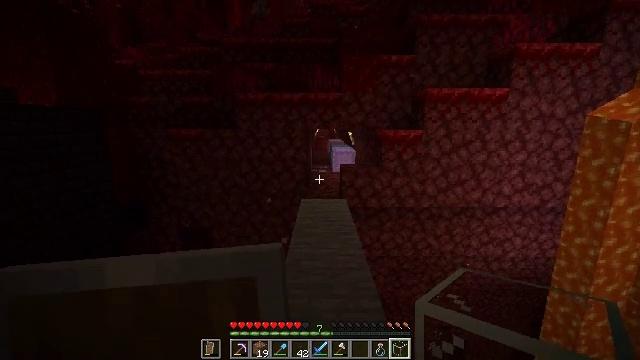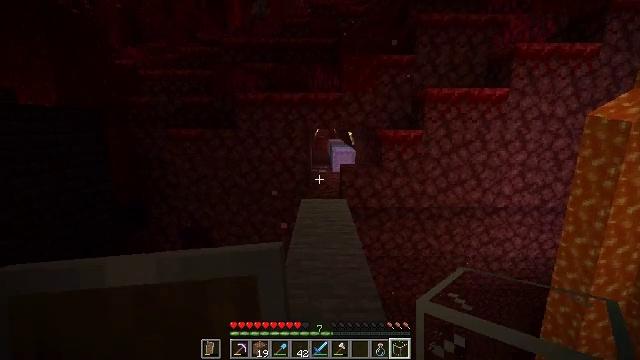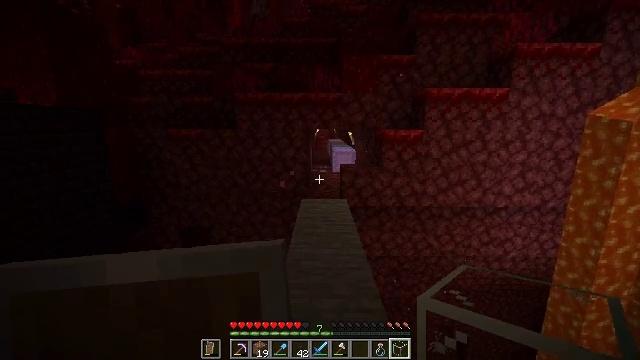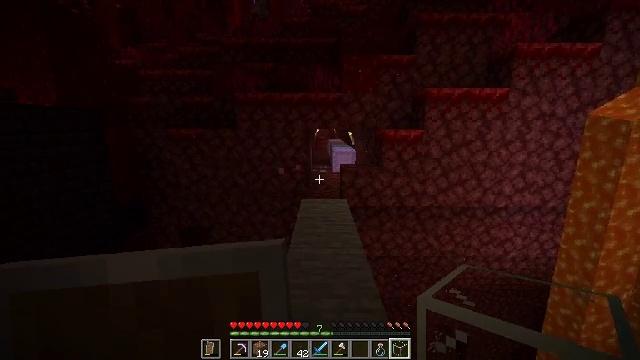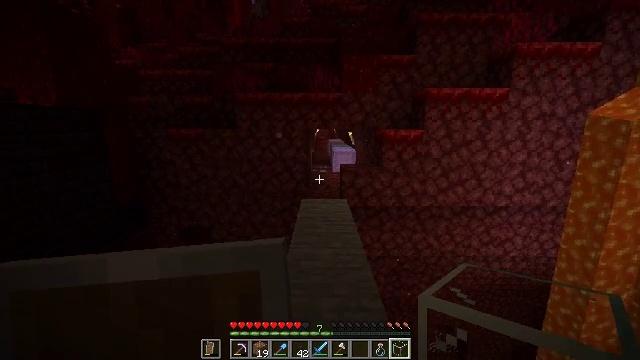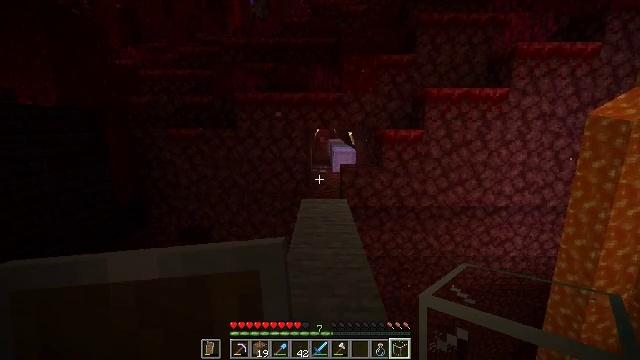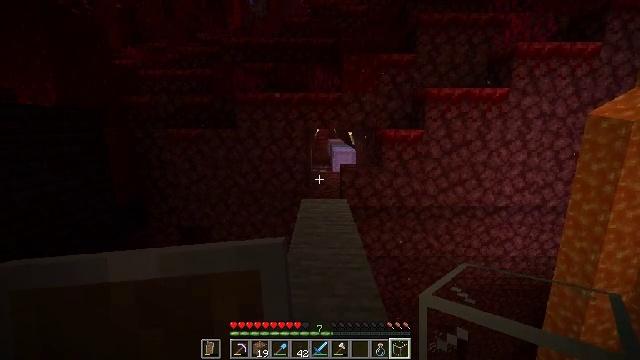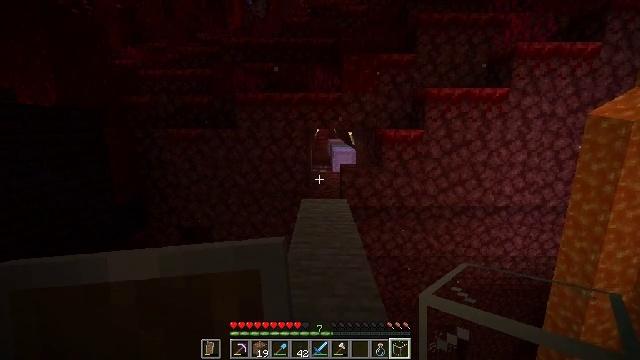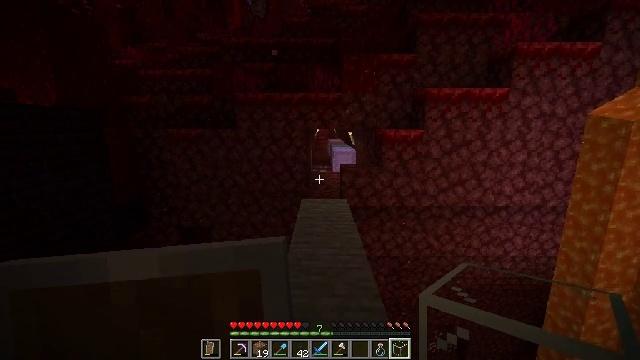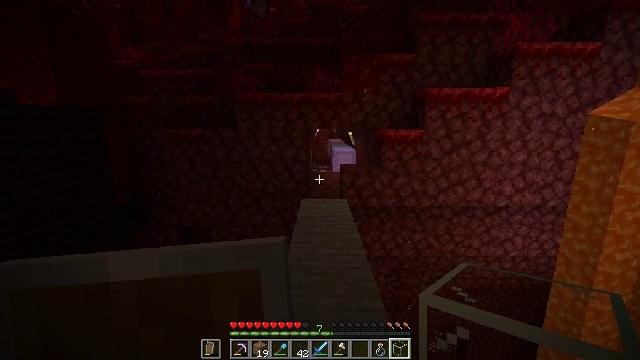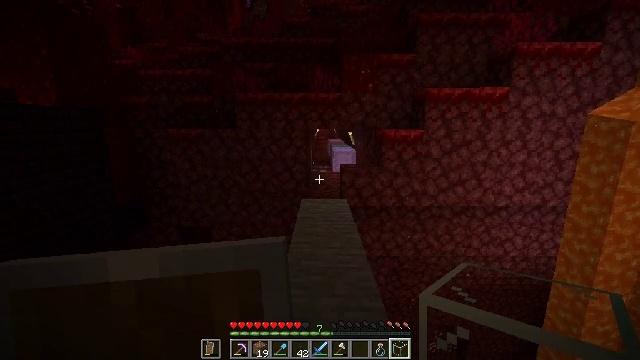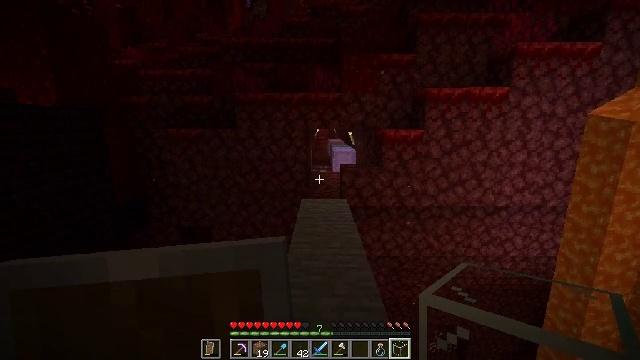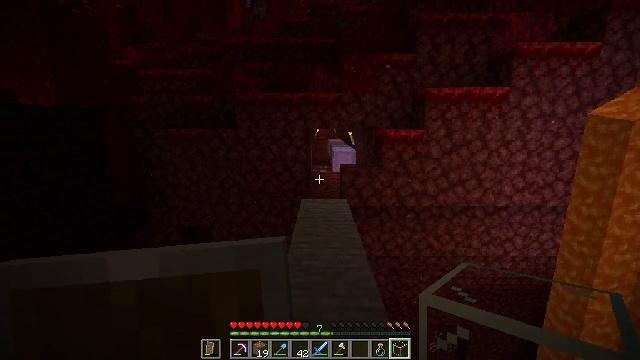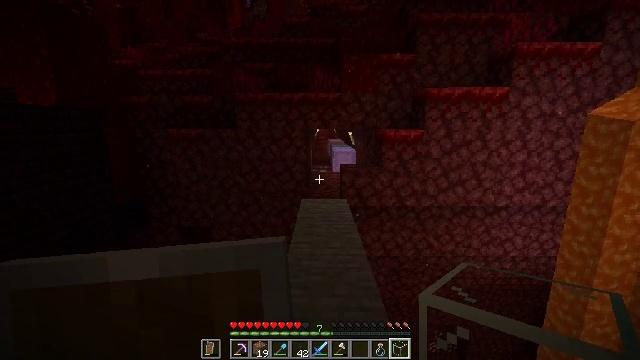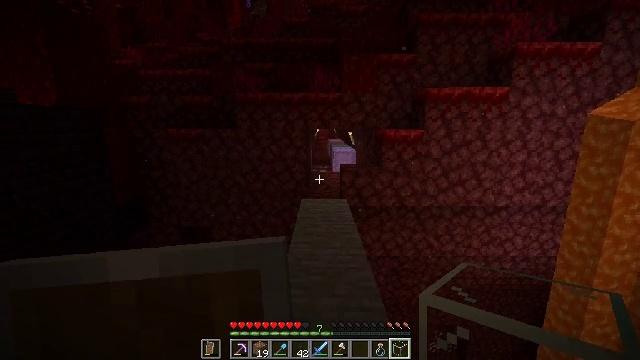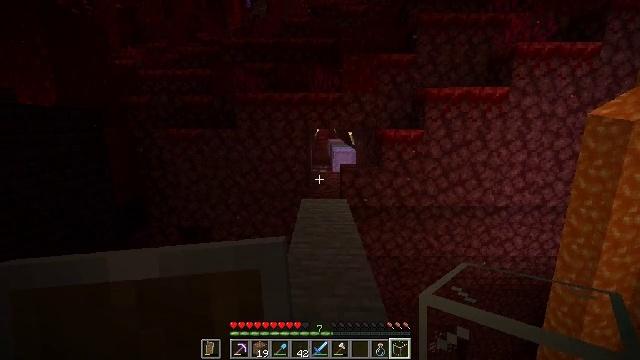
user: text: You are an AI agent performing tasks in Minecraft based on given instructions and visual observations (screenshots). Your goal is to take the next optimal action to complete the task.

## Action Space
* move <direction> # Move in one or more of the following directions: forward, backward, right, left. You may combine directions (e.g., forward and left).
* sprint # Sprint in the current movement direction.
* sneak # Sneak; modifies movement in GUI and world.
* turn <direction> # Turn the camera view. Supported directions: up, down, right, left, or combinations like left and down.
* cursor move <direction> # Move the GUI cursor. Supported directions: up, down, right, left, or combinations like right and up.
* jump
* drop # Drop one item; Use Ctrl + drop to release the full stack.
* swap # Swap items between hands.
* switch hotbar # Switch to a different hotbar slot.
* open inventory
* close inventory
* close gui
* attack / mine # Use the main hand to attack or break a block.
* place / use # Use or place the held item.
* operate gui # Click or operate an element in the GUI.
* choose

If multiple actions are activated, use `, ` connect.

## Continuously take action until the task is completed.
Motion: motion action
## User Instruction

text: Mine the crimson stem in the Nether.
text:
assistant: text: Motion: no_op
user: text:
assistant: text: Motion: no_op
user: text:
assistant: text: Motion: no_op
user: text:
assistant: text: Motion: no_op
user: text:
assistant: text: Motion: no_op
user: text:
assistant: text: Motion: no_op
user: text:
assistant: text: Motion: no_op
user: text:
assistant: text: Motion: no_op
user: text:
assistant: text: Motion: no_op
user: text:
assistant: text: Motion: no_op
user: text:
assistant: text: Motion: no_op
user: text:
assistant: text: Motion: no_op
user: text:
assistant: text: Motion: no_op
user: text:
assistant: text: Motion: no_op
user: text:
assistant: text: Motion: no_op
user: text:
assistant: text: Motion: no_op
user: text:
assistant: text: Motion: no_op
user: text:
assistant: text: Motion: no_op
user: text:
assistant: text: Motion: no_op
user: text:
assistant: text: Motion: no_op
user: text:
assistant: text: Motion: no_op
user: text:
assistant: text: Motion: no_op
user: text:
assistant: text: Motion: no_op
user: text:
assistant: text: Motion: no_op
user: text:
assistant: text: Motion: no_op
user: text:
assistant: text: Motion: no_op
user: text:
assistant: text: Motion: no_op
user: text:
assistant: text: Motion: no_op
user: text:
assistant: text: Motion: no_op
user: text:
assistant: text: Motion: no_op